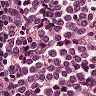
Metastatic tissue present: no